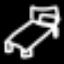
Label: bed